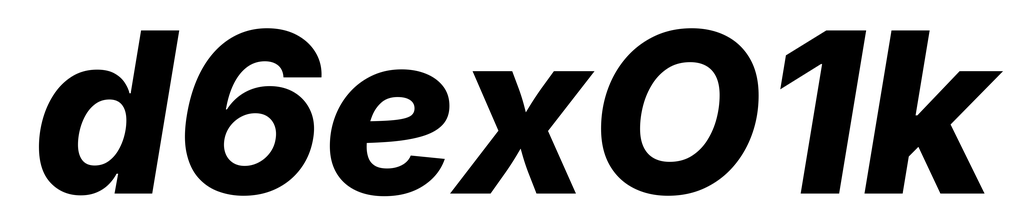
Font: Inter-Italic_ExtraBold_Italic